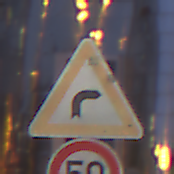
Verkehrszeichen: KurveRechts
Zusatzzeichen unten: Geschwindigkeit50
Umgebung: Outdoor, Urban
Tageszeit: Night
Wetter: PartlyCloudy
Licht: Artificial
Jahreszeit: NotSpecified
Kontrast: HighContrast